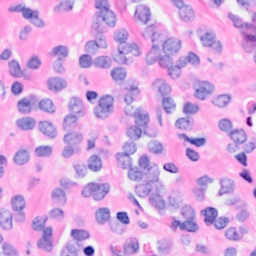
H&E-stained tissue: Breast